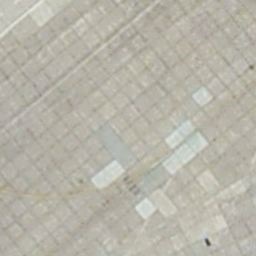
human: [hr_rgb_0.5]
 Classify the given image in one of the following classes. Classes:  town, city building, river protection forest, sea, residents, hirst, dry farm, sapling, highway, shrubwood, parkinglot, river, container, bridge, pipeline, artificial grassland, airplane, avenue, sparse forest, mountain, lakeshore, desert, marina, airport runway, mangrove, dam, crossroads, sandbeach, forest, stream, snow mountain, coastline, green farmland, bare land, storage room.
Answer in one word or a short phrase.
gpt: airport runway